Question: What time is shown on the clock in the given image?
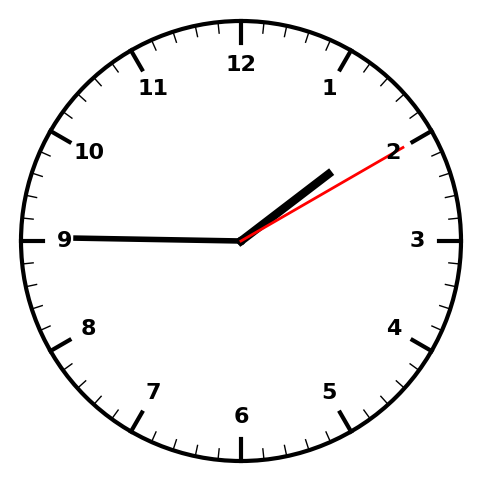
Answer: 01:45:10